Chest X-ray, PA view. Patient: 64 years old, sex M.
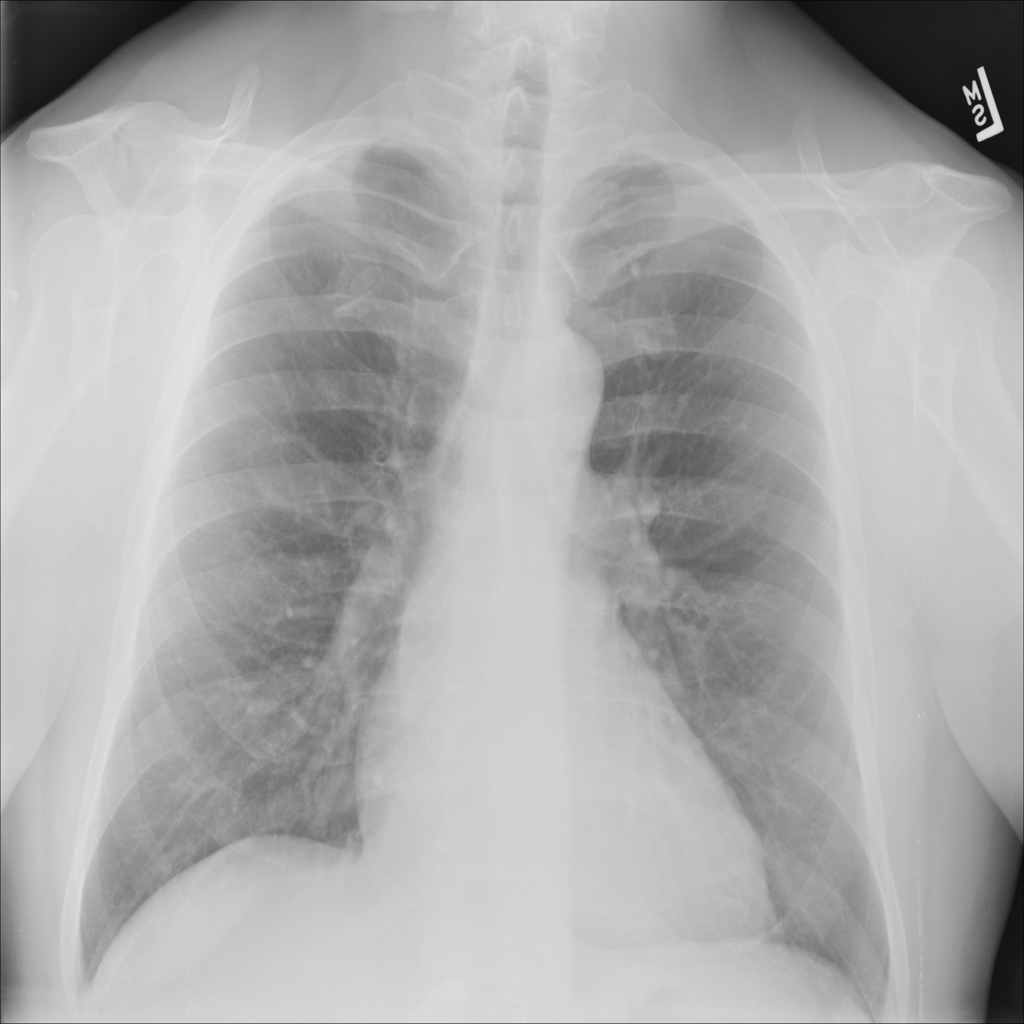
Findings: Cardiomegaly, Emphysema